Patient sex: F
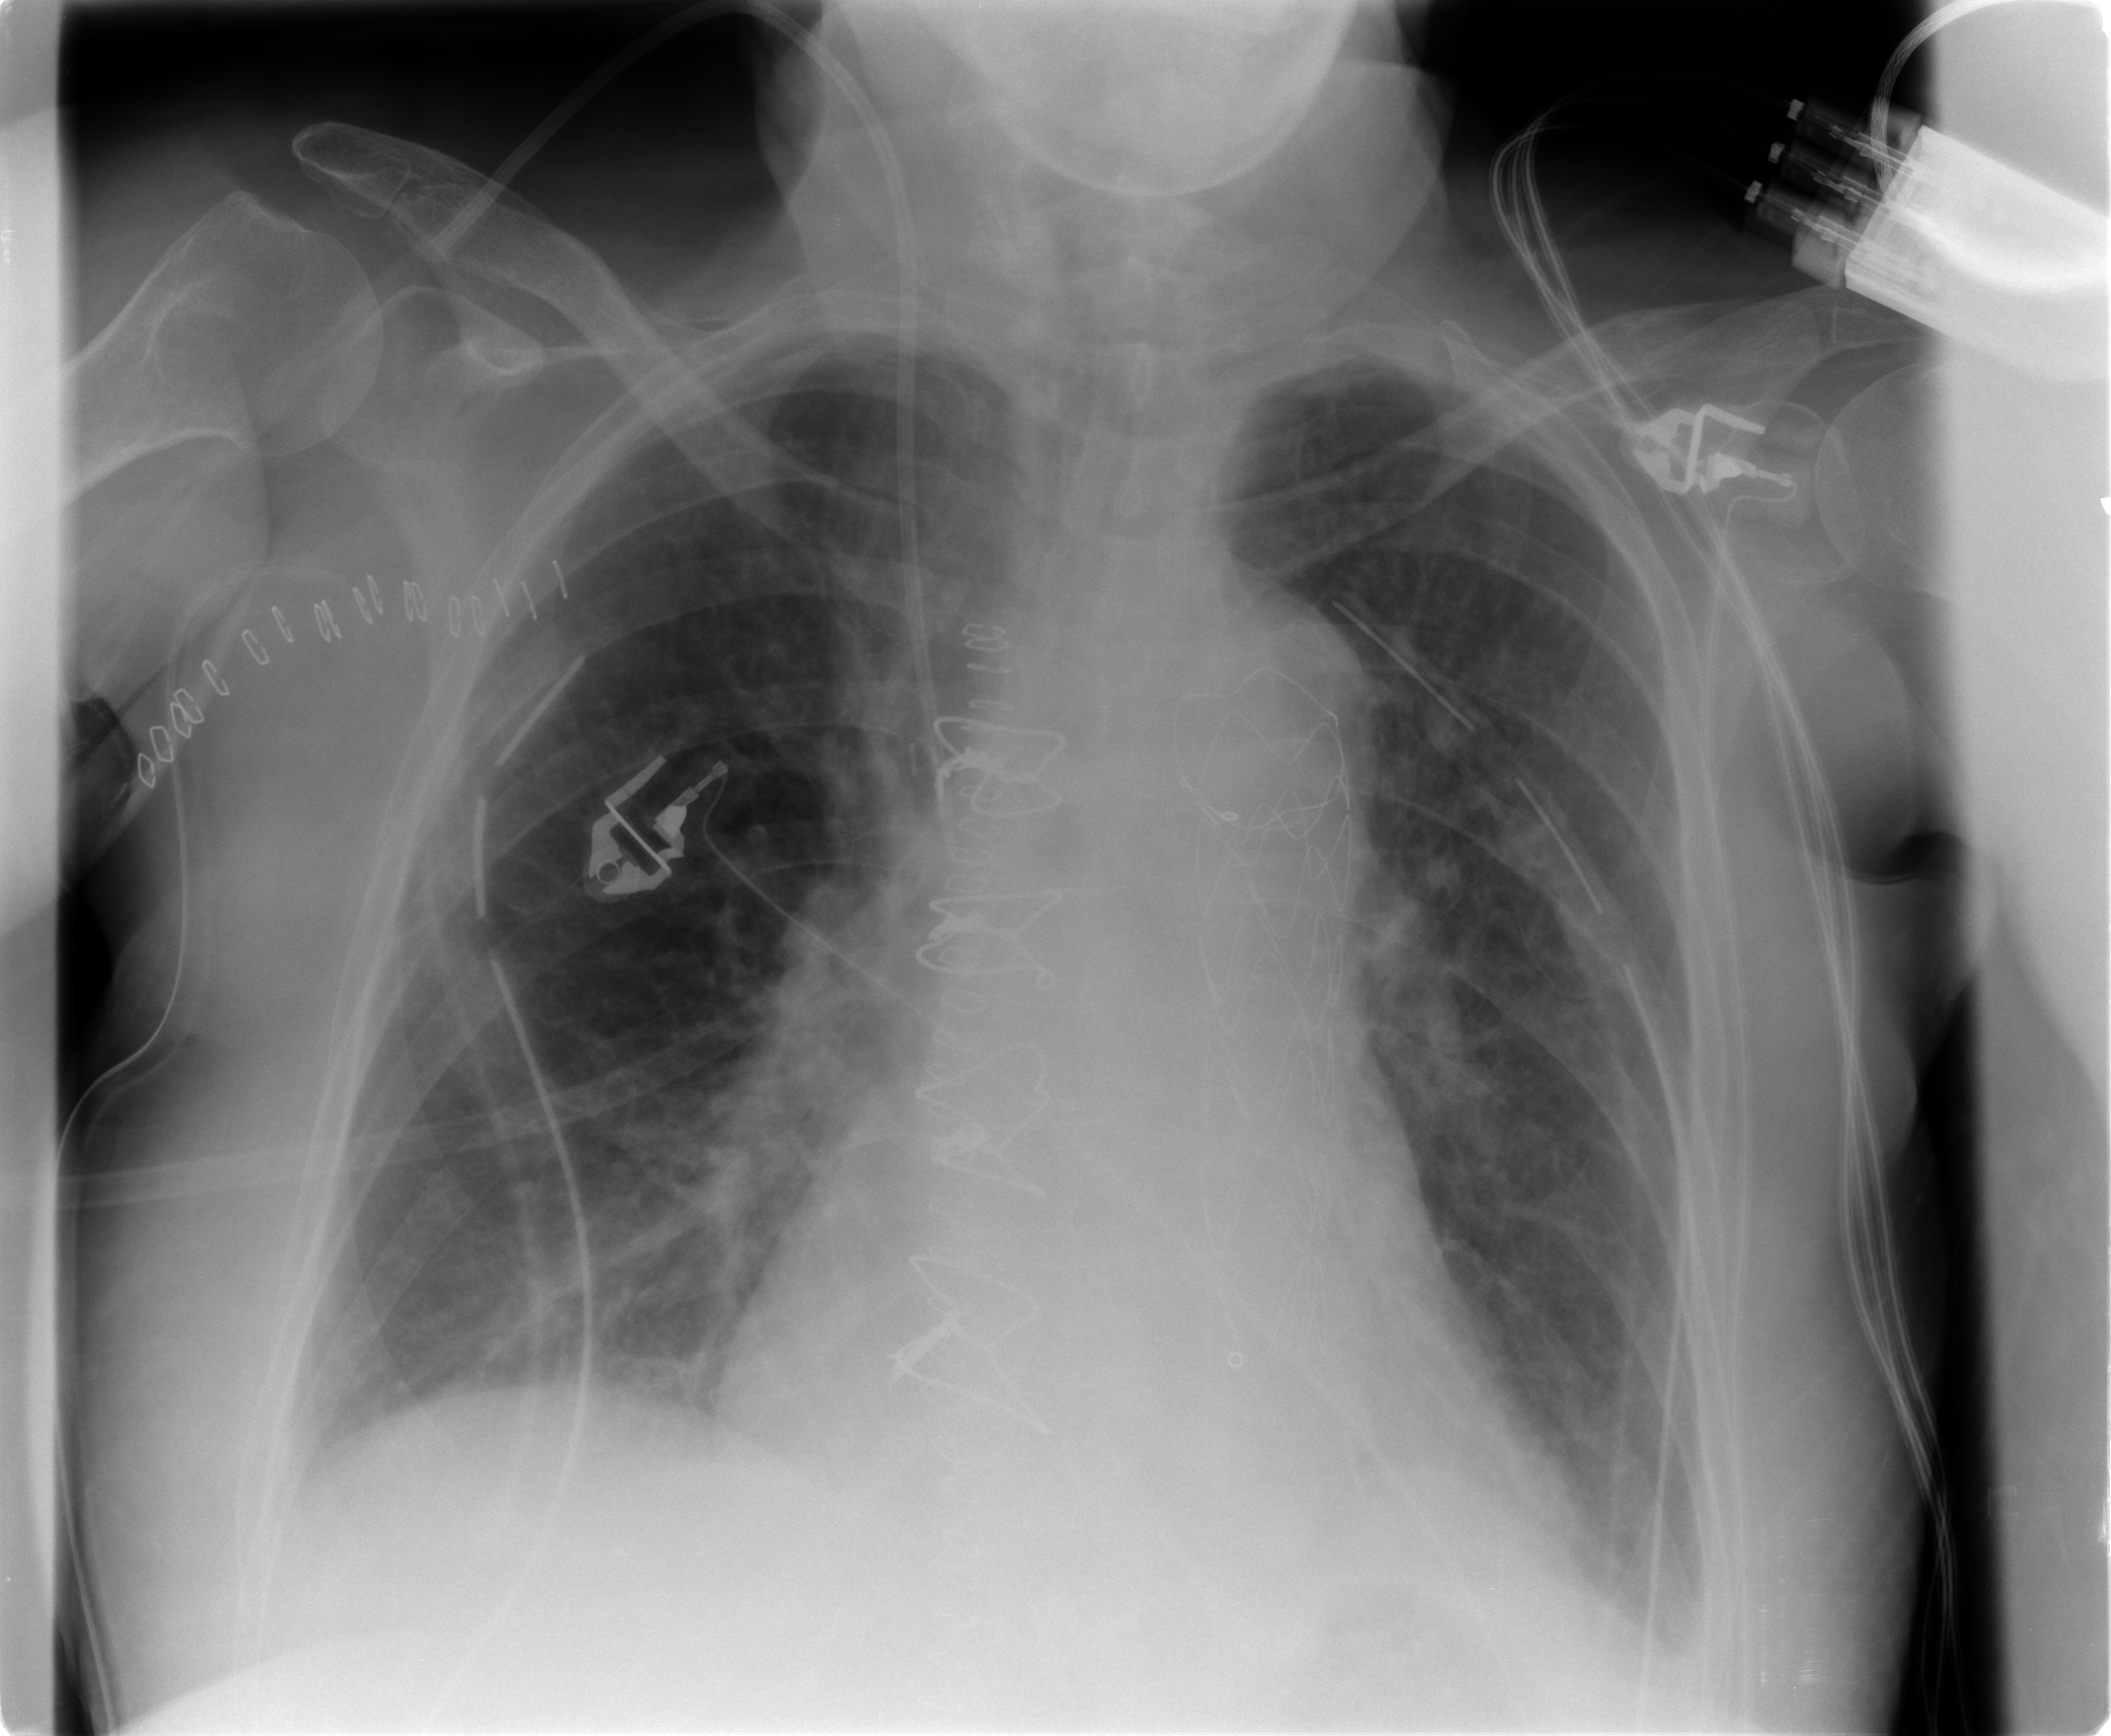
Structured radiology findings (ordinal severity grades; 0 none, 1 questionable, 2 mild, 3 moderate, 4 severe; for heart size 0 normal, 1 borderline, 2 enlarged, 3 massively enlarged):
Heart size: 2
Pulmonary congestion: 2
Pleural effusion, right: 1
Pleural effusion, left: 1
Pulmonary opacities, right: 1
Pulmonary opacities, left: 0
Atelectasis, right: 2
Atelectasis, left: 1